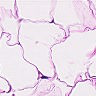
Metastatic tissue present: no